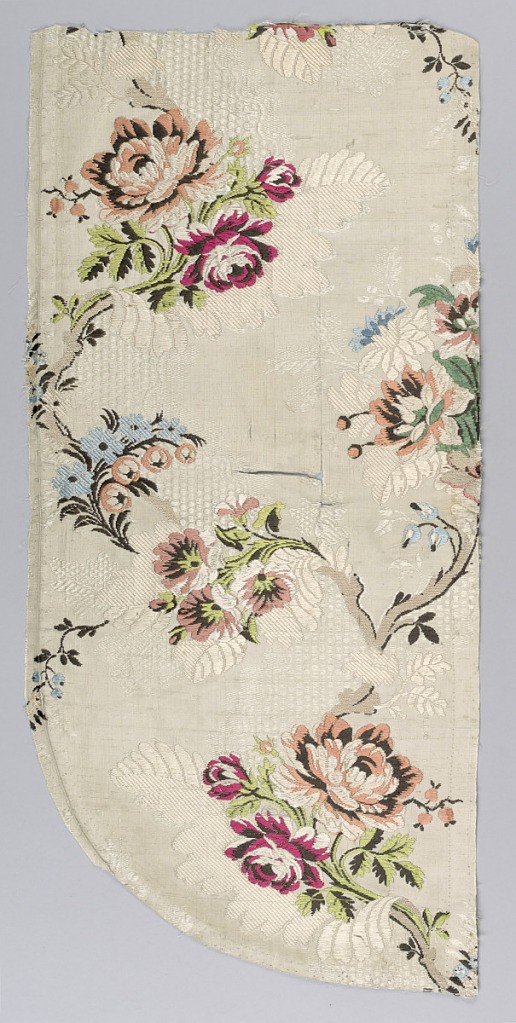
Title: Fragment
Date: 18th century
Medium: silk Technique: plain weave with supplementary wefts
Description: Serpentine pattern of polychrome branches on off-white. Many tears in the fabric.